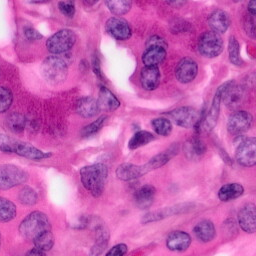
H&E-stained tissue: Pancreatic